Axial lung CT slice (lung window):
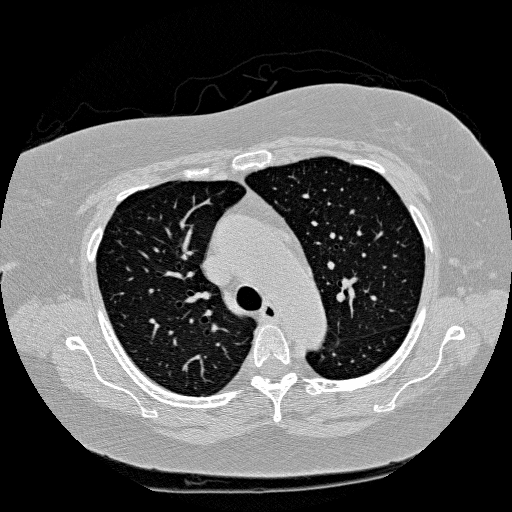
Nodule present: no